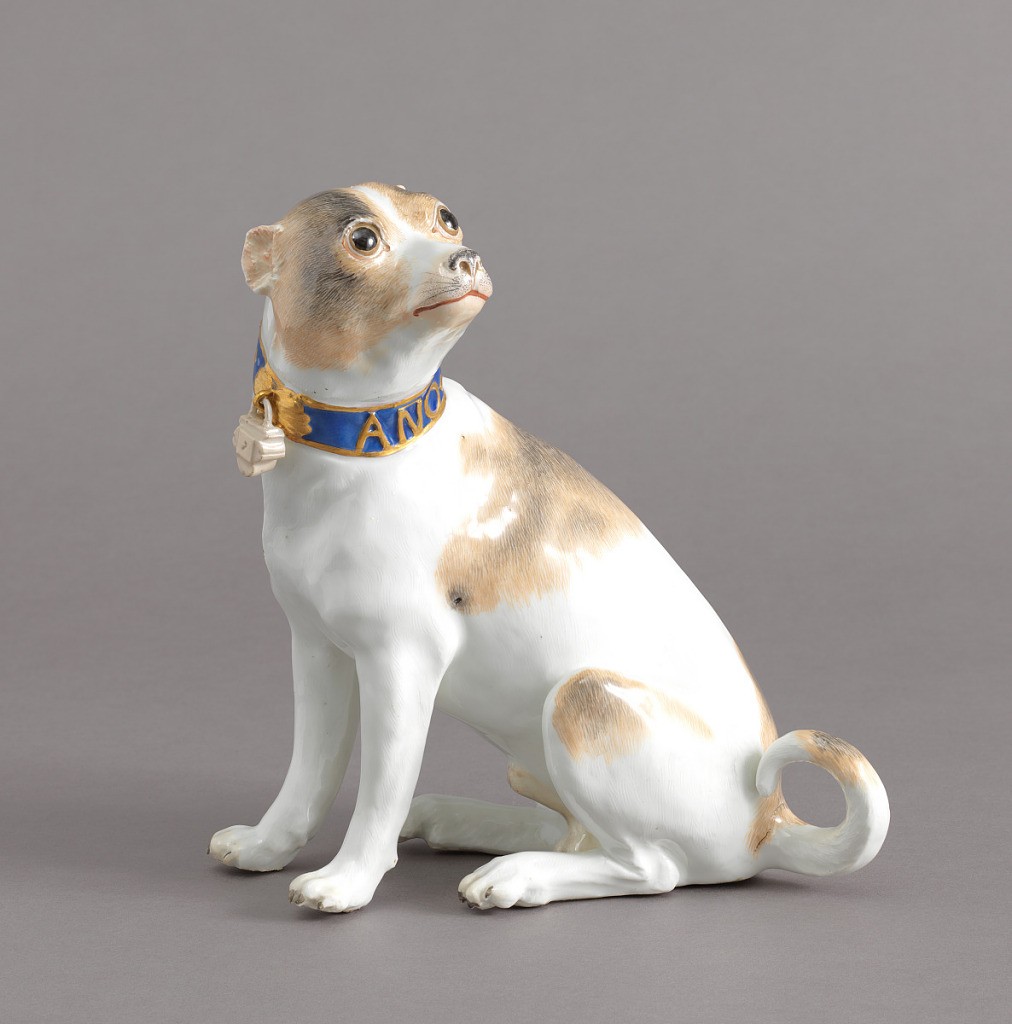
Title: Figure of a Dog
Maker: Meissen Porcelain Manufactory, German, active from 1710 to the present
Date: ca. 1741
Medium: hard paste porcelain, vitreous enamel, gold
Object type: figure
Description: Figure of a brown-spotted dog with cropped ears and a long tail.  Blue collar banded and inscribed in gold "ANO 1741."  Collar secured by padlock.